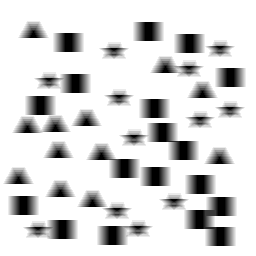
Squares: 18
Triangles: 12
Stars: 12
Total shapes: 42